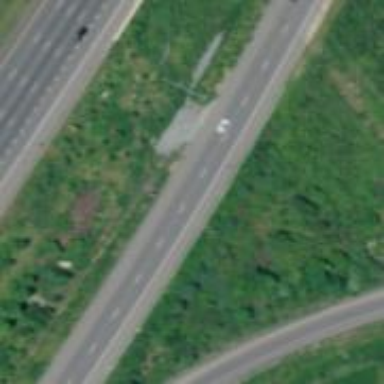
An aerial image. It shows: Motorway link.